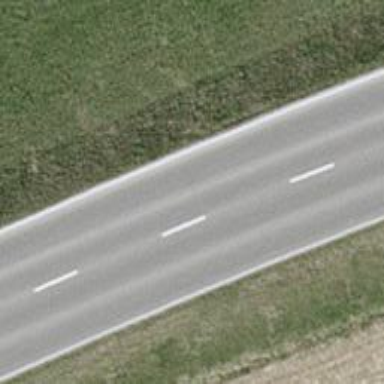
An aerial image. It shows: Primary highway.